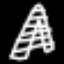
Label: The Eiffel Tower